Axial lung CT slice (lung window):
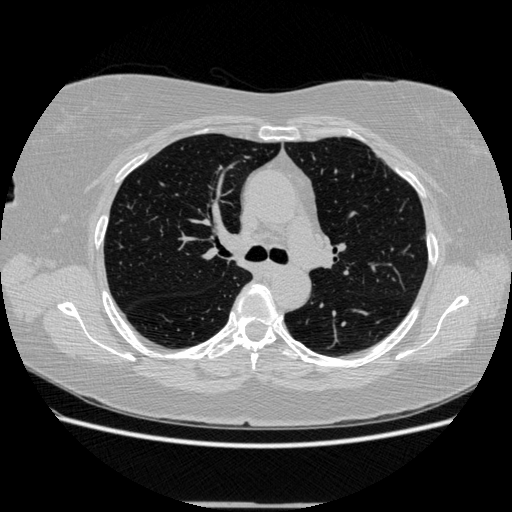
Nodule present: no